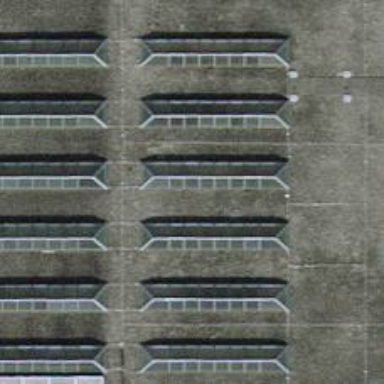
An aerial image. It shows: Bicycle parking facility.